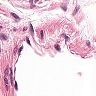
Metastatic tissue present: no